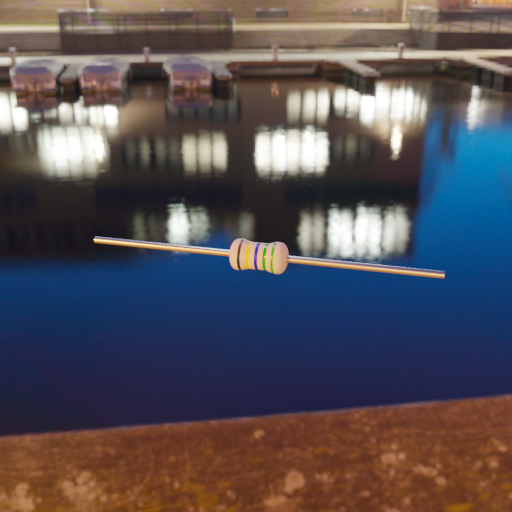
Resistor colour bands (in order): black, yellow, blue, green, green